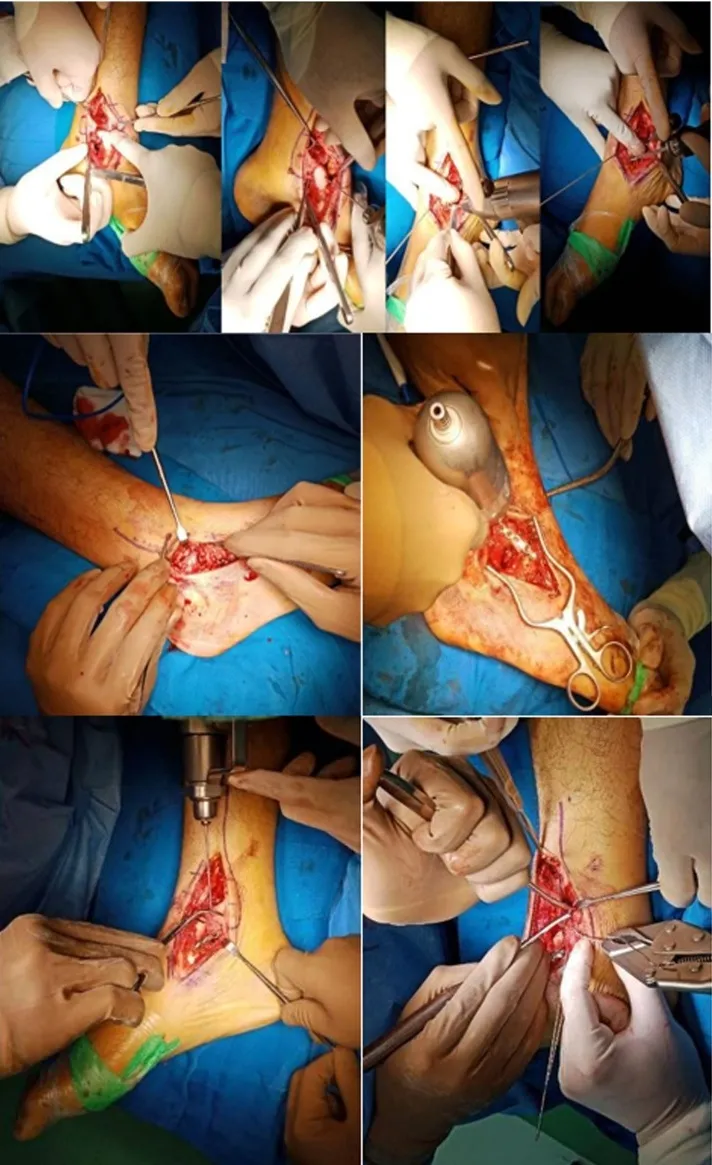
Intraoperative Procedure. Medial Expose, Wire Fixation, Plate Screw Insertion, Lateral Expose, Screw insertion, K Wire insertion, C wire Insertion.
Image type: medical_photograph (other_medical_photograph)